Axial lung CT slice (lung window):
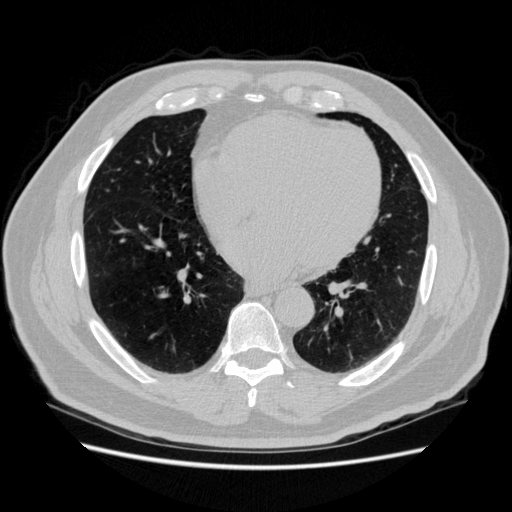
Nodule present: no